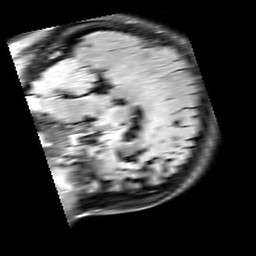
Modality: FLAIR
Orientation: sagittal
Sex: female
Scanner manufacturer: siemens
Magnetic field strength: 3 T
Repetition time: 10 s
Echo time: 0.09 s